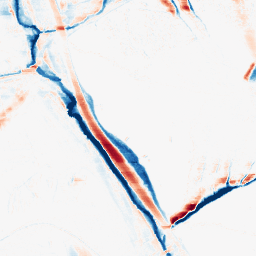
Category: morphological
Decomposition family: morphological_ellipse
Decomposition parameters: operation: average
width: 5
height: 20
Upsampling method: quartic
Upsampling parameters: scale: 2
Upsampling scale: 2